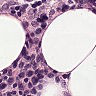
Metastatic tissue present: no